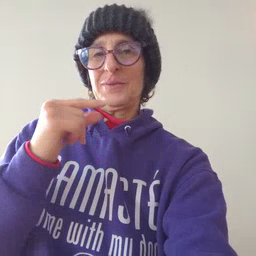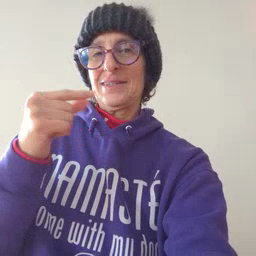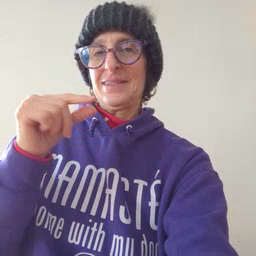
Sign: green